九年级 · 画法几何学
(本小题 8.0 分)

如图, 在Rt $\triangle A B C$ 中, $\angle A C B=90$ \%i, 点 $D$ 在 $A B$ 上, $C D=B C$.

(1)尺规作图: (保留作图痕迹, 不写作法)

(1)求作 $\odot O$, 使得圆心 $O$ 在 $A C$ 上, $\odot O$ 经过 $A, D$ 两点;

(2) 在 $\odot O$ 上求作点 $E$, 使得 $D E \perp A C$;

(2)在(1)的条件下, 设 $\odot O$ 与 $A C$ 的另一个交点为 $F$.求证: 直线 $B E$ 经过点 $F$.
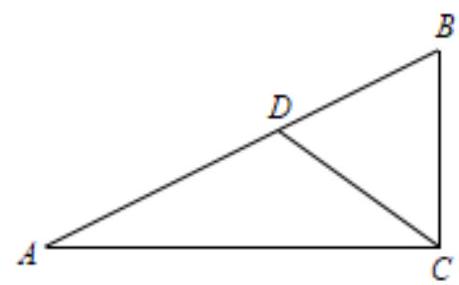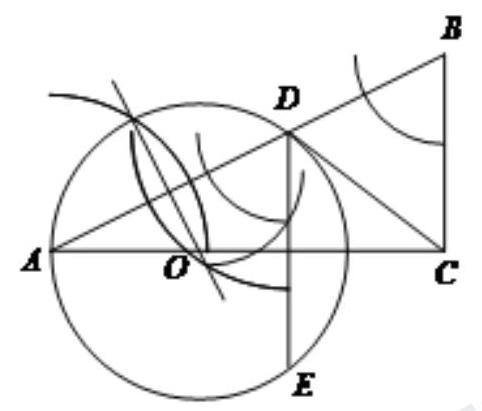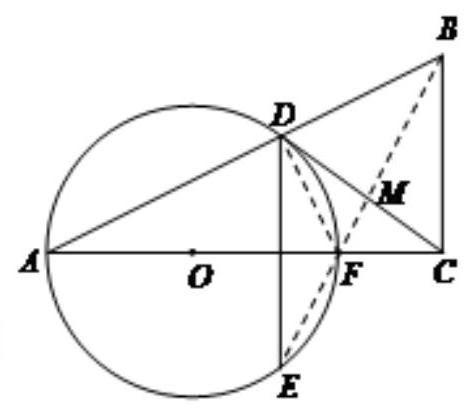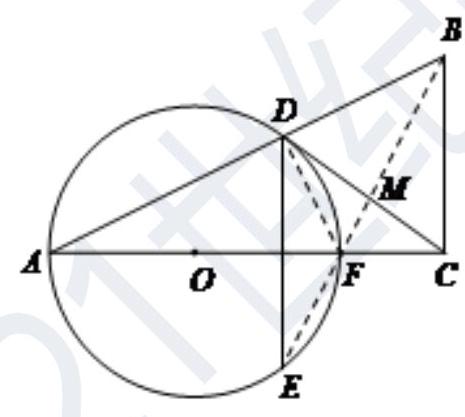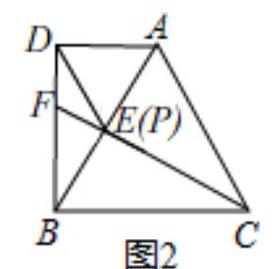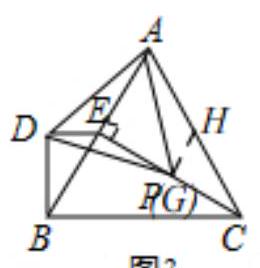
答案: 解: (1)(1)如图所示 $\odot O$ 即为所求;

(2) 点 $E$ 即为所求; (答案不唯一)

(2)如下图, 连接 $B F, E F, D F$.

由(1)的条件得 $D E \perp A C$,

$\therefore \angle A C B=90$ แi $^{\circ}$,

$D E / / B C$.

$\therefore \angle A D E=\angle A B C$.

$\therefore \angle A F E=\angle A D E=\angle A B C$.

解法一: $\because A F$ 是 $\odot O$ 直径,
$\therefore \angle A D F=90 \%^{\circ}=\angle A C B$.

$\because \angle A=\angle A$,

$\therefore \triangle A D F \sim \triangle A C B$.

$\therefore \frac{A D}{A C}=\frac{A F}{A B}$.

$\therefore \frac{A D}{A F}=\frac{A C}{A B}$.

$\therefore \triangle A D C \sim \triangle A F B$.

$\therefore \angle A C D=\angle A B F$.

$\because \angle A C D+\angle B F C=\angle A B F+\angle B D C=180 \cdots{ }^{\circ}-\angle B M D$.

$\therefore \angle B F C=\angle B D C$.

$\because C D=B C$,

$\therefore \angle B D C=\angle A B C$.

$$
\begin{aligned}
& \therefore \angle B F C=\angle A B C \\
& \therefore \angle B F C=\angle A F E
\end{aligned}
$$

$\because \angle B F C+\angle A F B=180 \ldots 0^{\circ}$,

$$
\therefore \angle A F E+\angle A F B=180
$$

$\therefore$ 直线 $B E$ 经过点 $F$

(2)解法二: $\because A F$ 是 $\odot O$ 直径,

$\angle A D F=\angle B D F=90 \ldots{ }^{\circ}$.

$\therefore \angle F D C+\angle B D C=90 \cdots$.

$\because \angle A C B=900^{\circ}$,

$\therefore \angle B A C+\angle A B C=90 \cdots$.

$\because C D=B C$,

$\therefore \angle B D C=\angle A B C$.
$\therefore \angle F D C=\angle B A C$.

$\because \angle A C D=\angle D C F$,

$\therefore \triangle A C D \sim \triangle D C F$.

$\therefore \frac{A C}{C D}=\frac{C D}{C F}$.

$\therefore \frac{A C}{B C}=\frac{B C}{C F}$.

$\because \tan \angle A B C=\frac{A C}{B C}, \tan \angle B F C=\frac{B C}{C F}$

$\therefore \tan \angle A B C=\tan \angle B F C$.

$\therefore \angle A B C=\angle B F C$.

$$
\therefore \angle B F C=\angle A F E
$$

$\because \angle B F C+\angle A F B=180$ แi. $^{\circ}$,

$$
\therefore \angle A F E+\angle A F B=180 \text { ! }
$$

$\therefore$ 直线 $B E$ 经过点 $F$.

【解析】本题考查尺规作图, 圆的综合, 相似三角形的判定和性质, 锐角三角函数的定义, 掌握圆周角定理、平角的定义是关键

(1)先作线段 $A D$ 的垂直平分线交 $A C$ 于 $O$, 再过点 $D$ 作 $B C$ 的平行线交圆 $O$ 于 $E$ 即可解答;

(2)连接 $B F, E F, D F$. 由(1)的条件证明 $\angle A F E=\angle A D E=\angle A B C$. 再根据圆周角定理证明 $\triangle A D F \sim \triangle$ $A C B$ 得 $A D=\frac{A C}{A B}$. 然后证明 $A D C \sim \triangle A F B$. 得 $\angle A C D=\angle A B F$. 再想方法证明 $\angle A F E+\angle A F B=180$ \%.即可解答.

20、【答案】(1)证明: $\because \triangle A B C$ 是等边三角形,

$\therefore A B=A C, \angle B A C=60^{\circ}$,

由旋转知,

$\therefore A D=A P, \angle D A P=60^{\circ}$,

$\therefore \angle D A B+\angle B A P=\angle B A P+\angle C A P$,

$\therefore \angle D A B=\angle C A P$,

$\therefore \triangle D A B \cong \triangle P A C(S A S)$,

$\therefore B D=C P$

$(2)$ 解: 如图 2 ,

由旋转知, $A D=A P, \angle D A P=60^{\circ}$,

$\therefore \triangle A D P$ 是等边三角形,

$\therefore$ 当点 $P$ 与点 $E$ 重合时, 有 $A E=D E, \angle A E D=60^{\circ}$,

$\because C E \perp A B$,

$\therefore A E=B E=D E, \angle B C E=\frac{1}{2} \angle A C B=30^{\circ}$,

$\therefore \angle E B D=30^{\circ}$,

$\therefore \angle D B C=90^{\circ}$,

在Rt $\triangle B C F$ 中,

$\because B C=A B=4, \tan \angle B C E=\frac{B F}{B C}$,

$\therefore B F=4 \tan 30^{\circ}=\frac{4 \sqrt{3}}{3}$;

(3) $D E$ 长度的最小值是 1 .

【解析】

【分析】

本题是几何变换综合题, 考查了等边三角形的性质和三角形全等的性质和判定、旋转的性质, 三角形中位线定理、三角函数等知识, 难度适中, 是一道不错的压轴题.

(1)根据 $S A S$ 证明两个三角形全等;

(2) 先根据题意画图 2 , 先得 $A E=B E=D E, \angle B C E=30^{\circ}$, 再由等腰三角形的性质得 $\angle D B C=90^{\circ}$,根据特殊的三角函数可得 $B F$ 的长;

(3)先确定最小值时点 $P$ 的位置, 由(1)知: $\triangle D A B \cong \triangle P A C$, 取 $A C$ 的中点 $H$, 连接 $P H$, 则 $P H=D E$, $P H$ 长度的最小值就是 $D E$ 长的最小值, 利用三角形中位线定理可得结论.

【解答】

解: (1) 见答案;

(2)见答案;

(3)如图3, 由(1)知: $\triangle D A B \cong \triangle P A C$,

图3

$\therefore$ 取 $A C$ 的中点 $H$, 连接 $P H$, 则 $P H=D E$,

$\therefore P H$ 长度的最小值就是 $D E$ 长的最小值,

过点 $H$ 作 $H G \perp C E$ 于 $G$, 垂足 $G$ 就是 $P H$ 最小时点 $P$ 的位置, 此时 $P H=1$,故 $D E$ 长度的最小值是 1 .